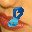
Label: 8